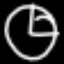
Label: clock